Aerial crown-view tile of a tropical tree (Barro Colorado Island, Panama), acquired 20241112:
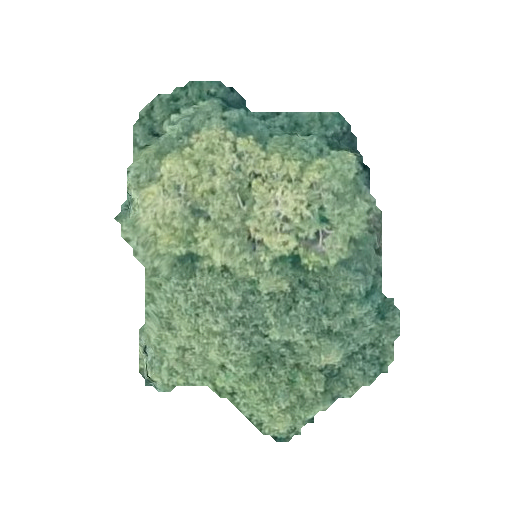
Species: Astronium graveolens
GBIF accepted scientific name: Astronium graveolens
Crown area: 112.53 m²